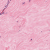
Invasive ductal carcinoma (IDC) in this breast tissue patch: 0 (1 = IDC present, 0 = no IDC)